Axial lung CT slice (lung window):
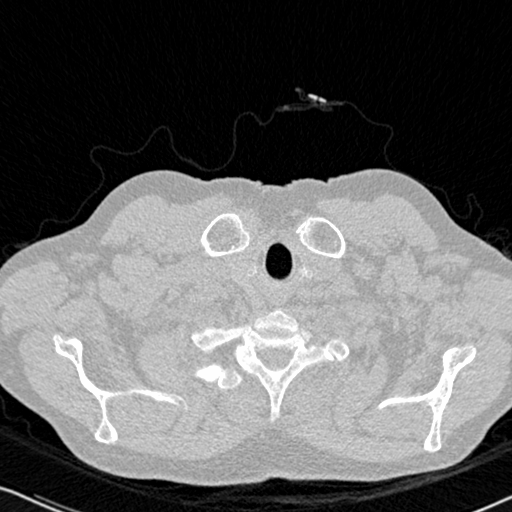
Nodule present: no